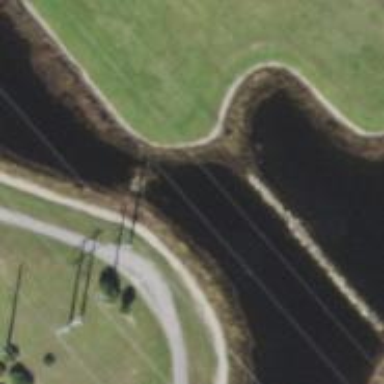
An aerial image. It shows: Power pole.